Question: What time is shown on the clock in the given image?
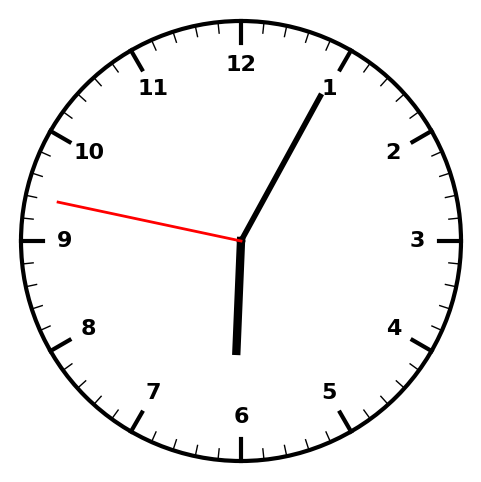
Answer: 06:04:47